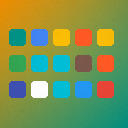
Screen state: on